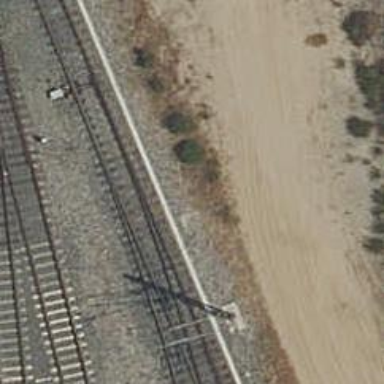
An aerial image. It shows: Railway yard with electrified contact lines.